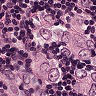
Metastatic tissue present: yes